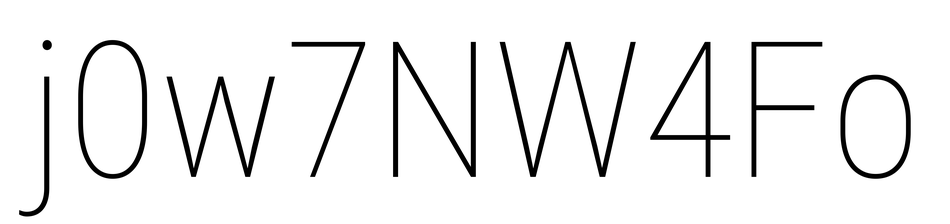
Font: Roboto_Condensed_Thin